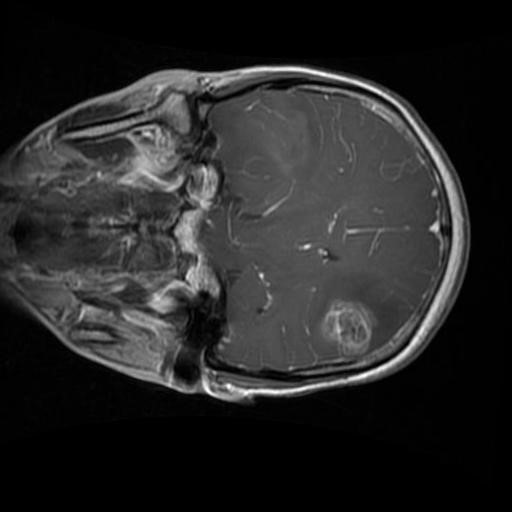
Label: brain_glioma